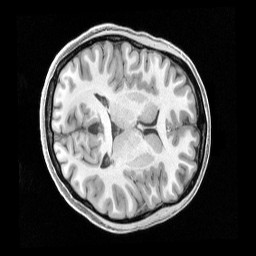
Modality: T1w
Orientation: axial
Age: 20
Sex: female
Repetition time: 2.4 s
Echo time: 0.00222 s